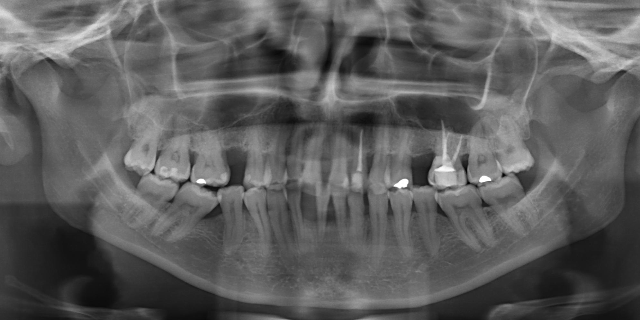
adult